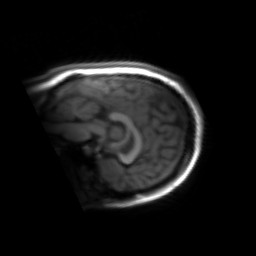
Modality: inplaneT1
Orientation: sagittal
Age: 21
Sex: female
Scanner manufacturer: siemens
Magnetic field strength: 3 T
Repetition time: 1.2 s
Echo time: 0.00251 s